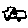
Label: car